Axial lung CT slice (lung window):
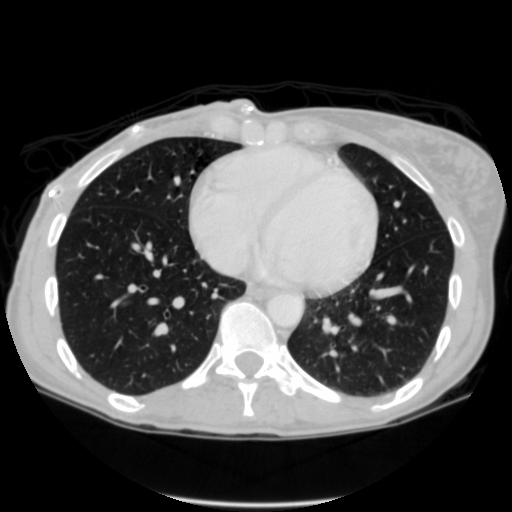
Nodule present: no